Question: How can i separate an iterated struts radio button item?
I also tried using some of <URL>
,but probably in the wrong way.
What i wish to do is separate each item from the first iterator (the paths), with a '<br>' or any separator.
I guess this is happening because the html tags are interpreted first, before the struts tags?
'''
<s:form action="actionConfirmBooking">
<s:iterator var = "pathList" value="results">
<s:iterator var = "flightList" value="pathList">
<s:radio name="flightSelected" list="flightList" listKey = "flightid" id = "flightid" value = "flightid"/>
$$$$$$$$$$$
</s:iterator>*************
</s:iterator>&&&&&&&&
<s:submit label="Submit" />#############
</s:form>
'''

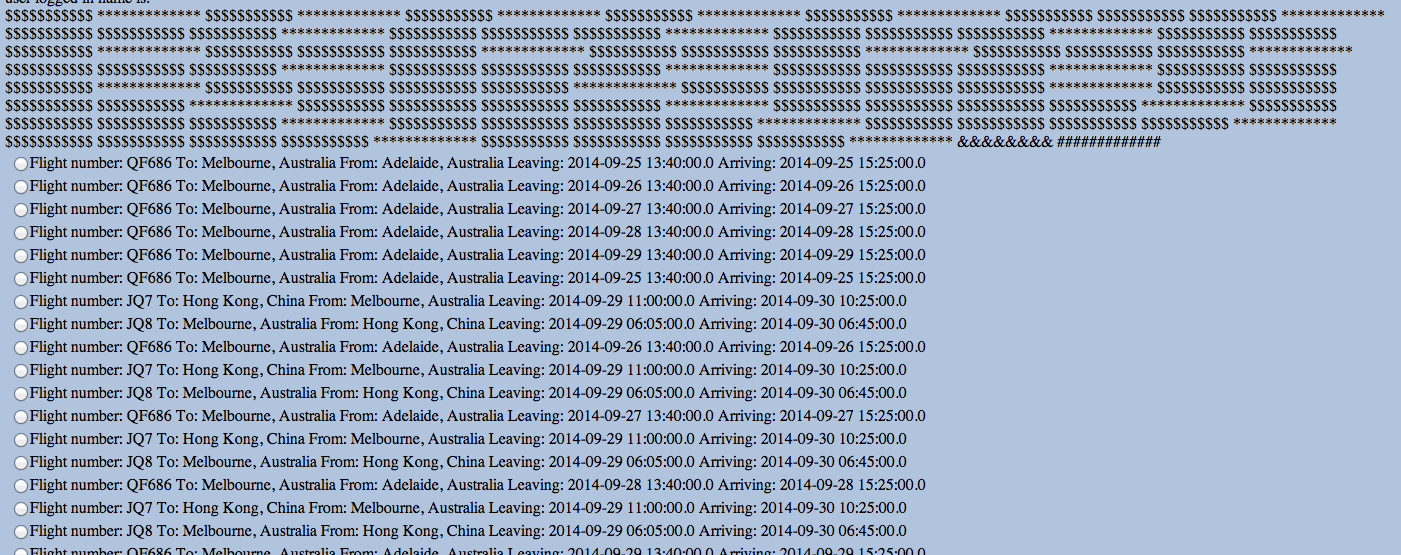
Answer: Use 'theme="simple"' to prevent Struts generating additional XHTML code by using the default theme (XHTML):
'''
<s:form action="actionConfirmBooking" theme="simple">
...
</s:form>
'''